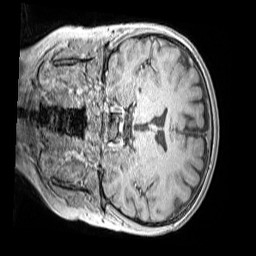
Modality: MP2RAGE
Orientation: coronal
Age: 11
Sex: male
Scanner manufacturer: siemens
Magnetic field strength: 3 T
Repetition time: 4 s
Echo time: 0.00299 s